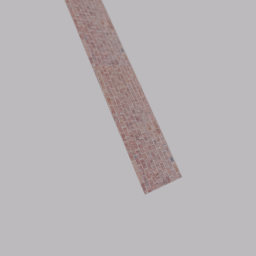
Label: architecture